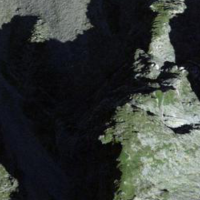
EUNIS habitat code: 31
Species observed at this site:
Capra ibex